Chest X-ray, PA view. Patient: 61 years old, sex F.
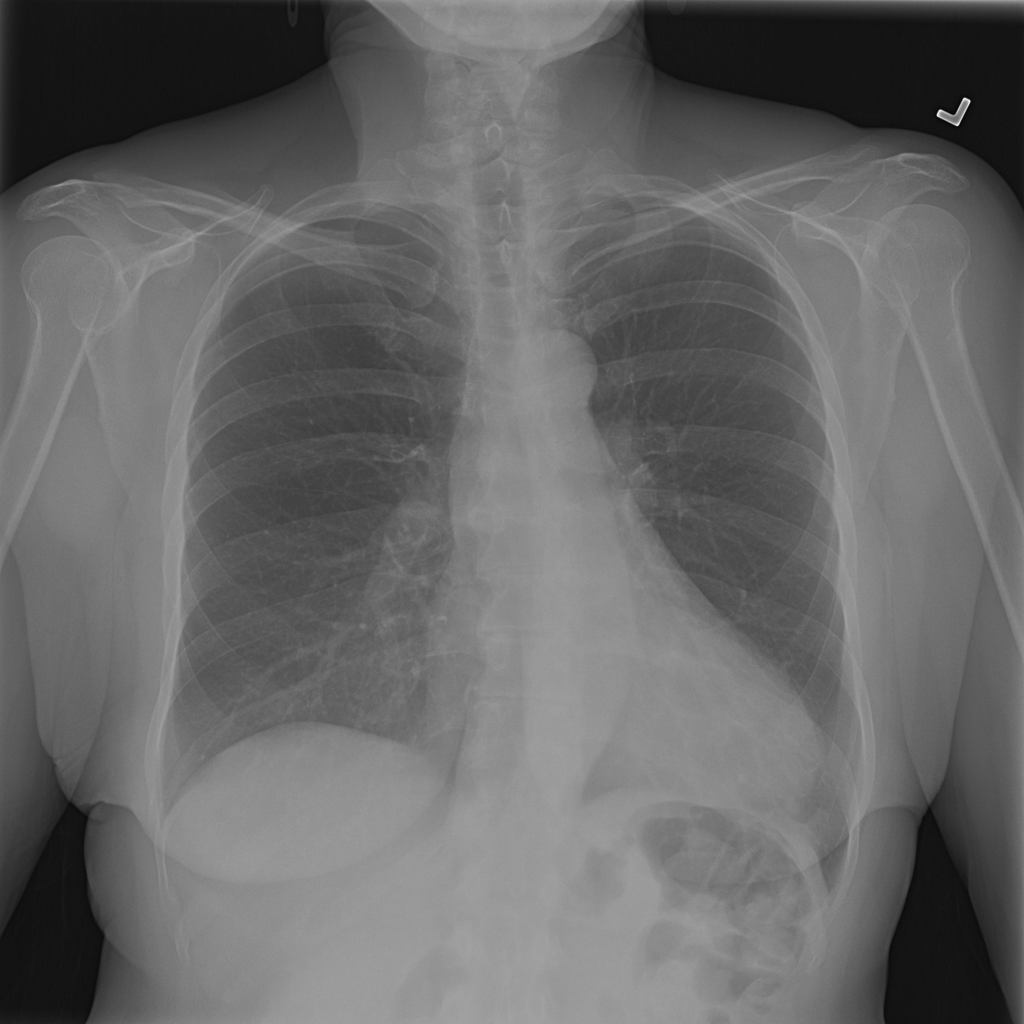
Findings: No Finding